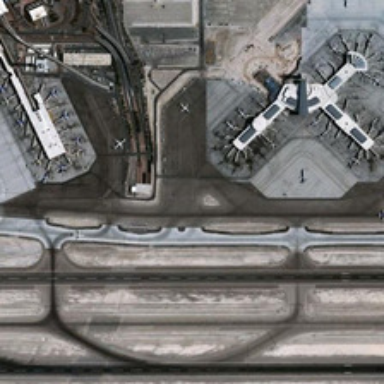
This is a parking apron, roads and many planes .